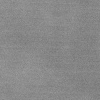
Atmospheric dust classification: dusty